Question: I experienced 2 strange thing when I pressed the shutter button on my 'CameraActivity'
1. On device 2.3 and 4.0 (Galaxy Ace II, Nexus One and Galaxy Nexus), it will freeze for about 2 seconds then proceed to nextActivity.
2. Only Galaxy Ace 2.3.6, it will give me a garbled pixels like the pic below during the freezing period of time, but it can give me the correct image later in nextActivity.

At first I thought something might be wrong or time consuming in my 'PicutureCallback' method, but it seems ok? And I can't understand why this garbled pixels will show up only on Galaxy Ace.
So will there be a better way to handle the 'PictureCallback' to make it quicker?
There's no error log, so I just put my related code:
'''
// I call the takePicture in my button listener.
camera.takePicture(null, null, mPicture);
// here's the picture callback
private PictureCallback mPicture = new PictureCallback() {
@Override
public void onPictureTaken(byte[] data, Camera camera) {
new ShutterHandler(data).execute();
}
class ShutterHandler extends AsyncTask<Void, Void, Void> {
Bitmap bm;
String timeStamp;
String filename;
Intent nextIntent = new Intent(CameraActivity.this, nextActivity.class);
// a tricky way to pass data into the AsyncTask
public ShutterHandler(byte[] data) {
bm = BitmapFactory.decodeByteArray(data, 0, data.length);
}
@Override
protected Void doInBackground(Void... params) {
// simply generate a time stamp as filename
timeStamp = new SimpleDateFormat("yyyyMMdd_HHmmss").format(new Date());
filename = timeStamp + ".jpg";
Uri path;
try {
// save file to app's private folder
FileOutputStream fos = openFileOutput(filename, Context.MODE_PRIVATE);
bm.compress(Bitmap.CompressFormat.JPEG, 100, fos);
// retrieve Uri from the file
path = Uri.fromFile(getFileStreamPath(filename));
Log.d("CameraActivity", "file saved to: " + path);
fos.flush();
fos.close();
// launch ShowMarkersActivity
String pathString = path.getPath();
nextIntent.putExtra("IMG", pathString);
nextIntent.putExtra("FileName", filename);
nextIntent.putExtra("FLAG", true);
} catch (FileNotFoundException e) {
Log.d("CameraActivity", "File not found: " + e.getMessage());
} catch (IOException e) {
Log.d("CameraActivity", "Error accessing file: " + e.getMessage());
}
return null;
}
protected void onPostExecute(Void v) {
CameraActivity.this.startActivity(nextIntent);
finish();
}
}
};
'''
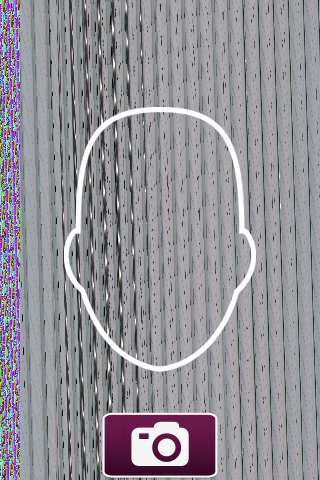
Answer: If you ask the camera picture callback to return jpeg format, it will all be significantly faster. Still the picture callback is slow on most of the available devices.